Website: macys
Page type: delivery-shipping
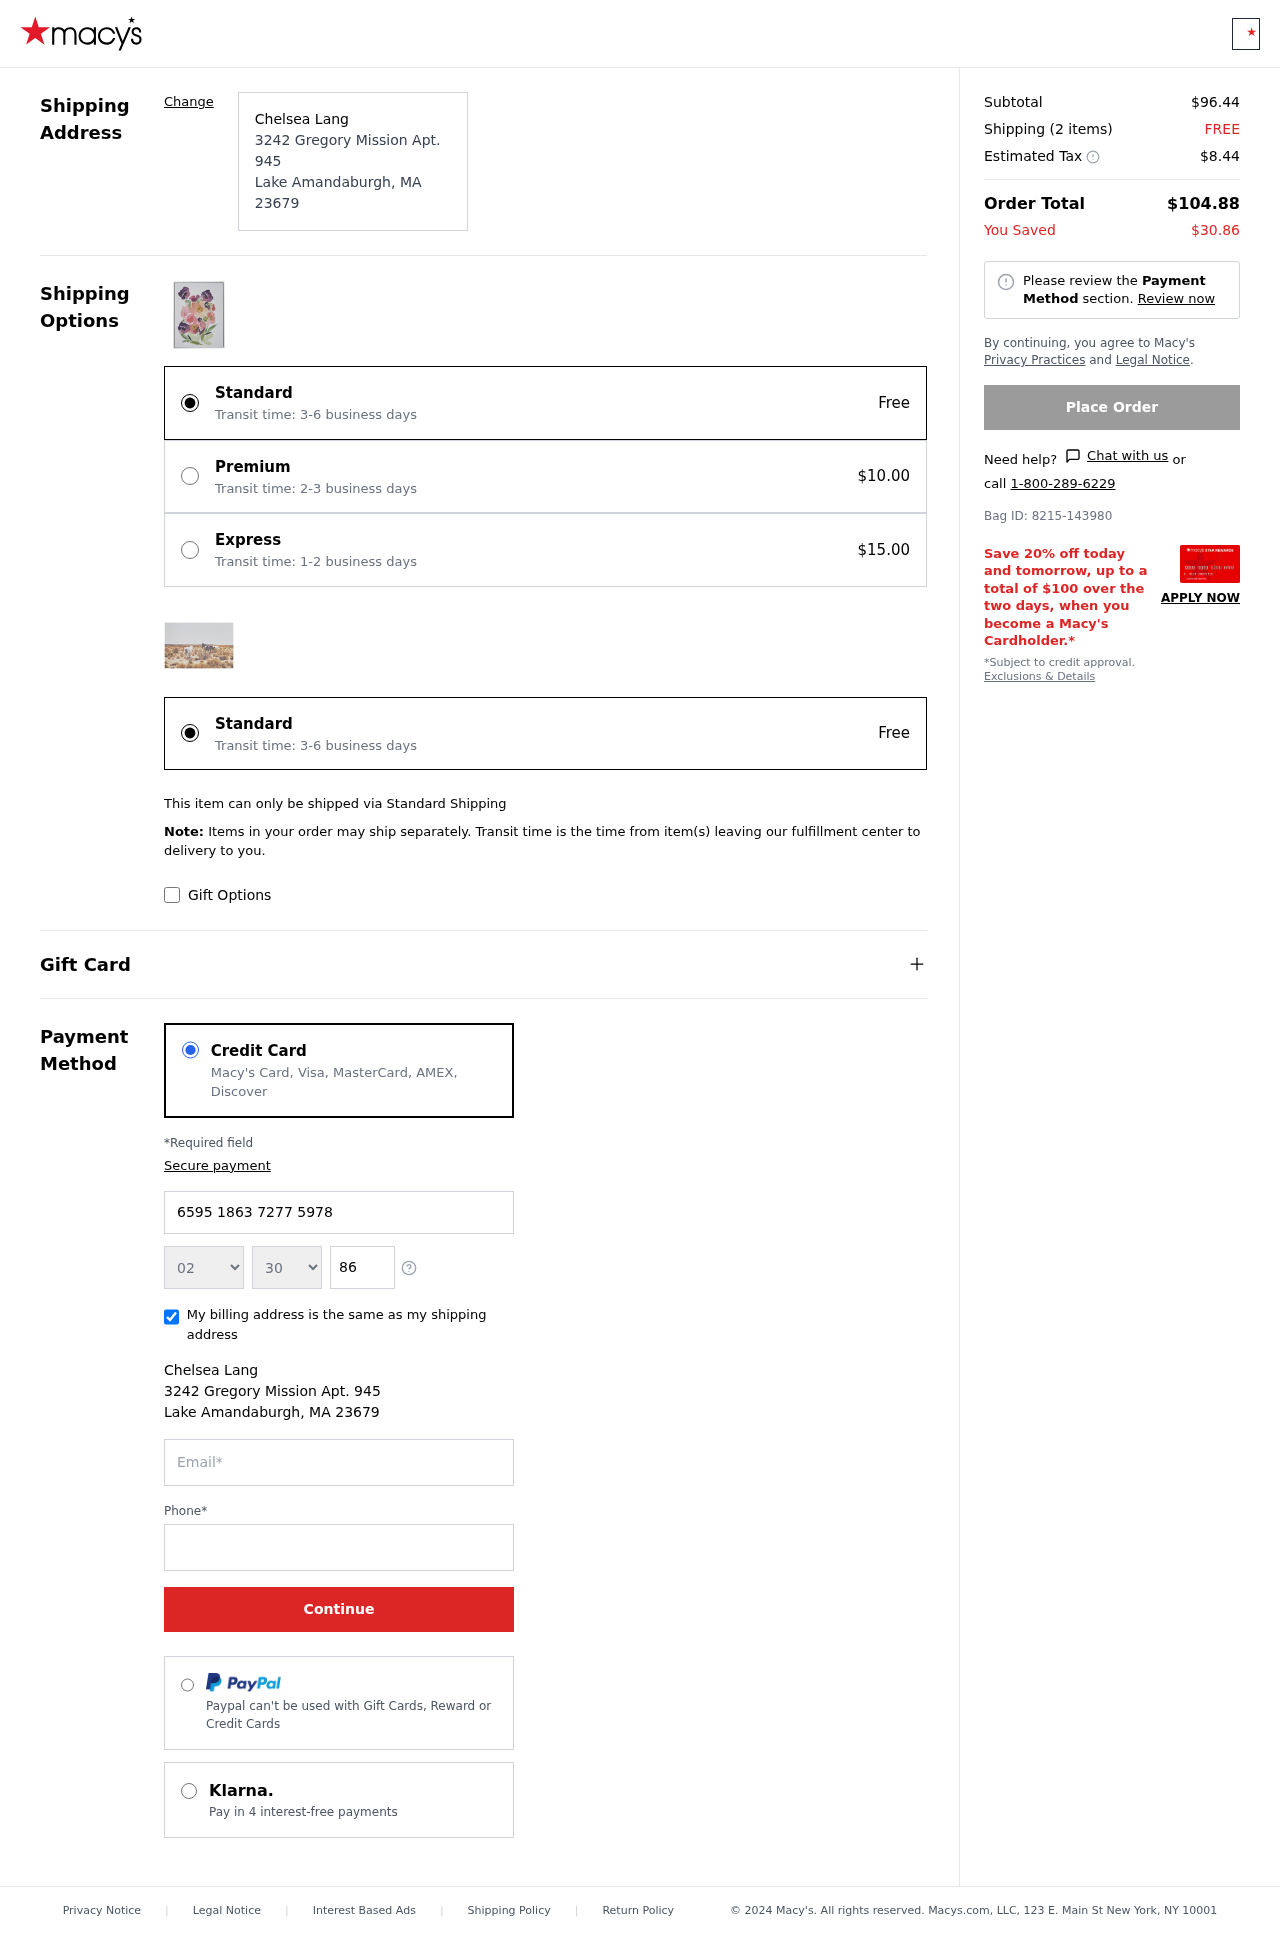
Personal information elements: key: PII_CARD_EXPIRY_MONTH
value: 02
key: PII_CARD_EXPIRY_YEAR
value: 30
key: PII_CITY
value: Lake Amandaburgh
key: PII_CITY_STATE_ZIP
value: Lake Amandaburgh, MA 23679
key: PII_FULLNAME
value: Chelsea Lang
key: PII_POSTCODE
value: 23679
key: PII_STATE_ABBR
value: MA
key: PII_STREET
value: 3242 Gregory Mission Apt. 945
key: PII_CARD_NUMBER
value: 6595 1863 7277 5978
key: PII_CARD_CVV
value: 861
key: PII_EMAIL
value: chelsea.lang@yahoo.com
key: PII_PHONE
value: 8335506708
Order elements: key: ORDER_SUBTOTAL
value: $96.44
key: ORDER_NUM_ITEMS
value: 2
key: ORDER_SHIPPING_COST
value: FREE
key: ORDER_TAX
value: $8.44
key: ORDER_TOTAL
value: $104.88
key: ORDER_SAVINGS
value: $30.86
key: ORDER_BAG_ID
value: Bag ID: 8215-143980